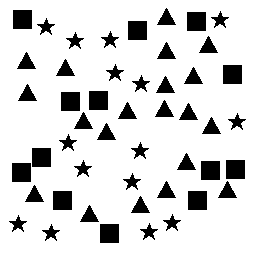
Squares: 13
Triangles: 20
Stars: 15
Total shapes: 48